Brain MRI, t1w sequence, axial 2D slice.
Patient: age 18, sex M, weight 78 kg, height 1.78 m
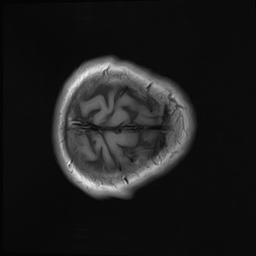